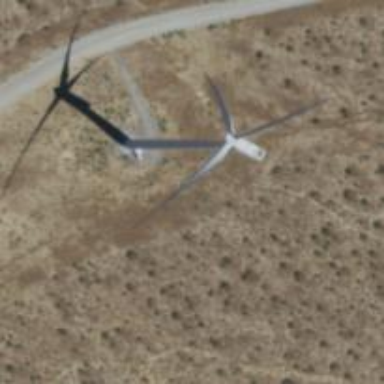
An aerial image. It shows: Wind turbine generator made by Vestas. The generator utilizes wind as its power source and belongs to the horizontal axis type.